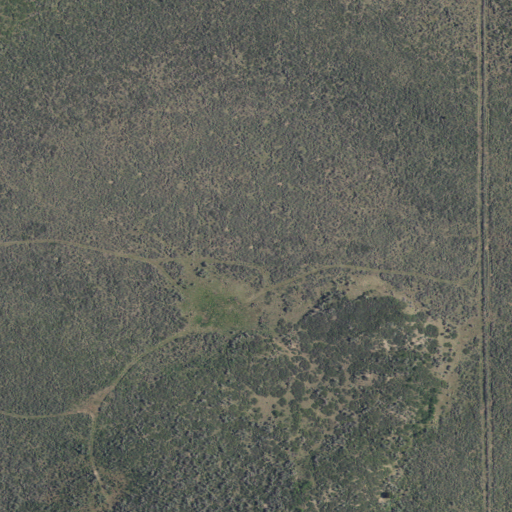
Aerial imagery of depression(s) in Idaho named Hansen Basin containing only shrub